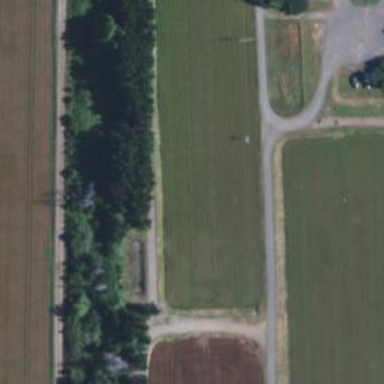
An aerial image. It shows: Farmland where cranberries are grown.